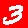
Digit: 3